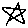
Label: star